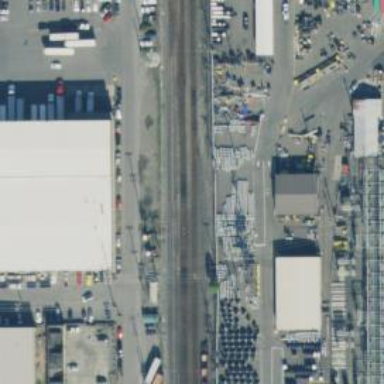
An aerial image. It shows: Railway track.